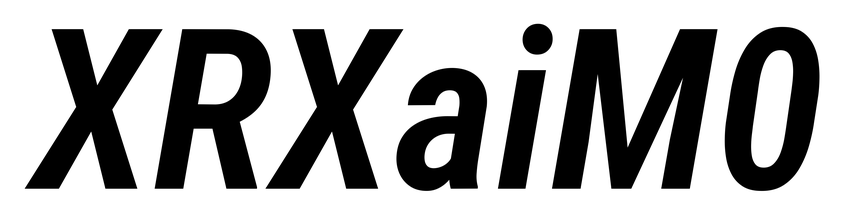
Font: Roboto-Italic_Condensed_SemiBold_Italic